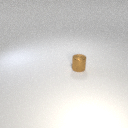
small brown metal cylinder